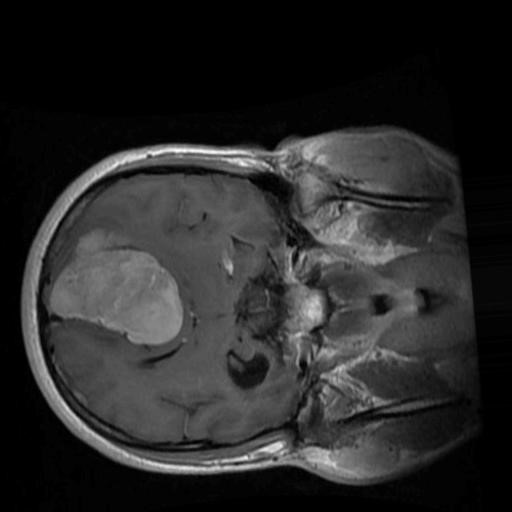
Label: brain_menin